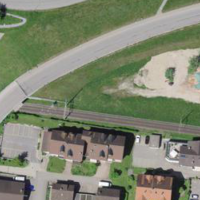
EUNIS habitat code: 54
Species observed at this site:
Lonicera acuminata